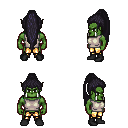
a pixel art fantasy rpg character, male body template, orc, green skin, white sleeveless shirt, gold greaves, raven extra-long topknot hairstyle, black shoes, four views (front, back, left, right), 2x2 character sprite sheet, small pixel art, hard edges, no anti-aliasing